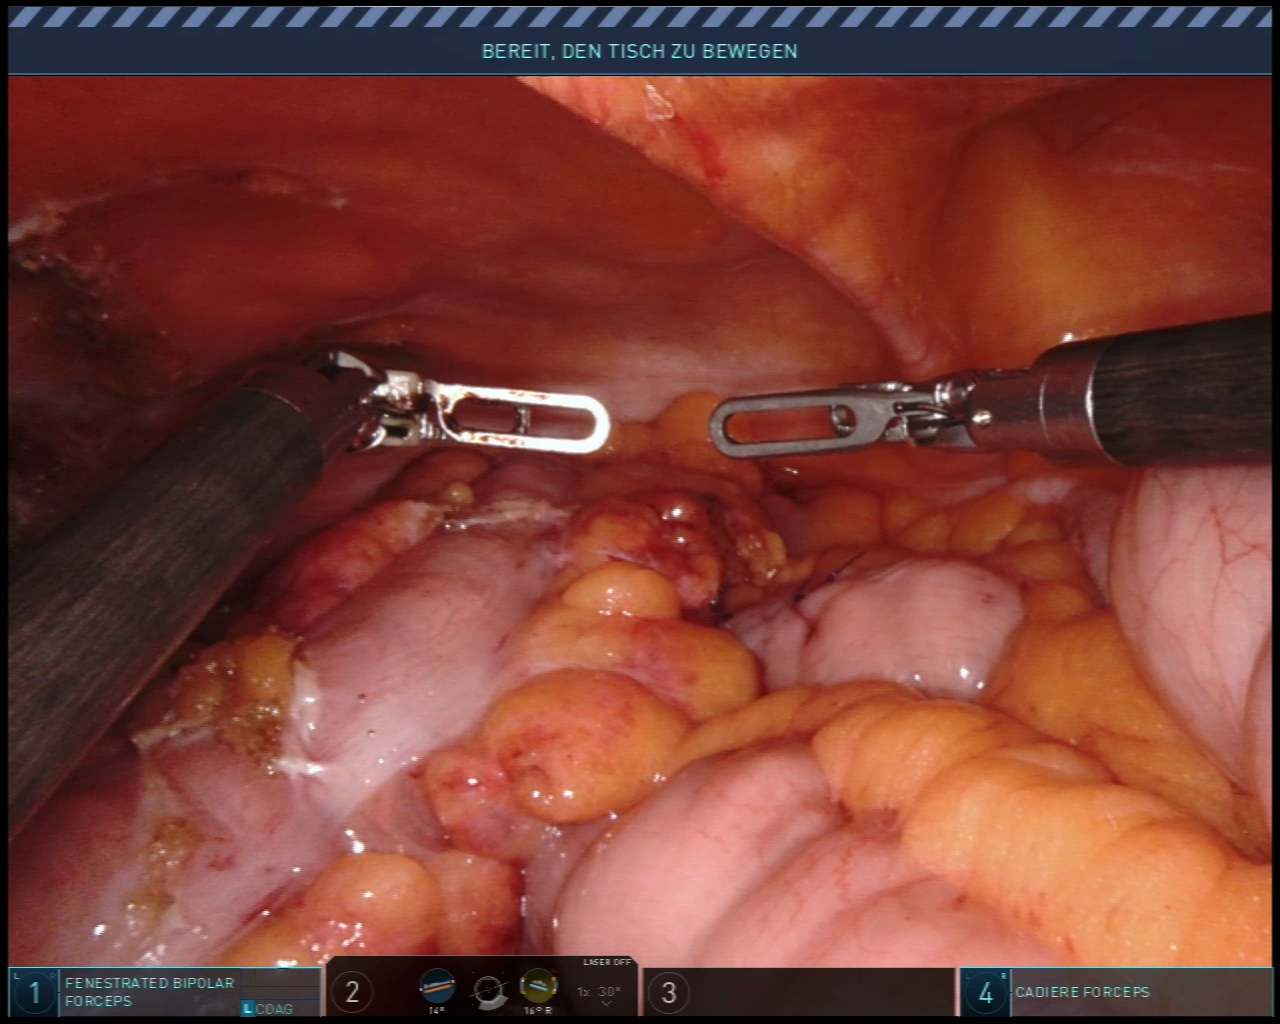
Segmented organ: colon
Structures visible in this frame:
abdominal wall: yes
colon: yes
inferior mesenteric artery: no
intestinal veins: no
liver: no
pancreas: no
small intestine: yes
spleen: no
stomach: no
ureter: no
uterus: no
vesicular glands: no